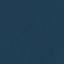
Label: SeaLake